Question: <URL>, but the answers don't solve the problem, so I ask it again.
It was suggested that instead of using 'g2.drawLine', you could use 'g2.draw(line)', where 'line' is a 'Line2D.Double'. However, as you can see from the screenshot, the lines are still drawn as if they ended on an integer pixel (each set of 10 lines is exactly parallel).
'''
import javax.swing.*;
import java.awt.*;
import java.awt.geom.Line2D;
public class FrameTestBase extends JFrame {
public static void main(String args[]) {
FrameTestBase t = new FrameTestBase();
t.add(new JComponent() {
public void paintComponent(Graphics g) {
Graphics2D g2 = (Graphics2D) g;
g2.setRenderingHint(RenderingHints.KEY_ANTIALIASING,
RenderingHints.VALUE_ANTIALIAS_ON);
for (int i = 0; i < 50; i++) {
double delta = i / 10.0;
double y = 5 + 5*i;
Shape l = new Line2D.Double(5, y, 200, y + delta);
g2.draw(l);
// Base case, with ints, looks exactly the same:
// g2.drawLine(5, (int)y, 200, (int)(y + delta));
}
}
});
t.setDefaultCloseOperation(EXIT_ON_CLOSE);
t.setSize(220, 300);
t.setVisible(true);
}
}
'''

So is it impossible in Swing to correctly render lines that don't end exactly on a pixel?
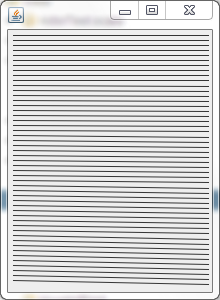
Answer: Try setting the following:
'''
g2d.setRenderingHint(RenderingHints.KEY_STROKE_CONTROL, RenderingHints.VALUE_STROKE_PURE);
'''
Taken from this answer:
<URL>
Here is the result for comparison: